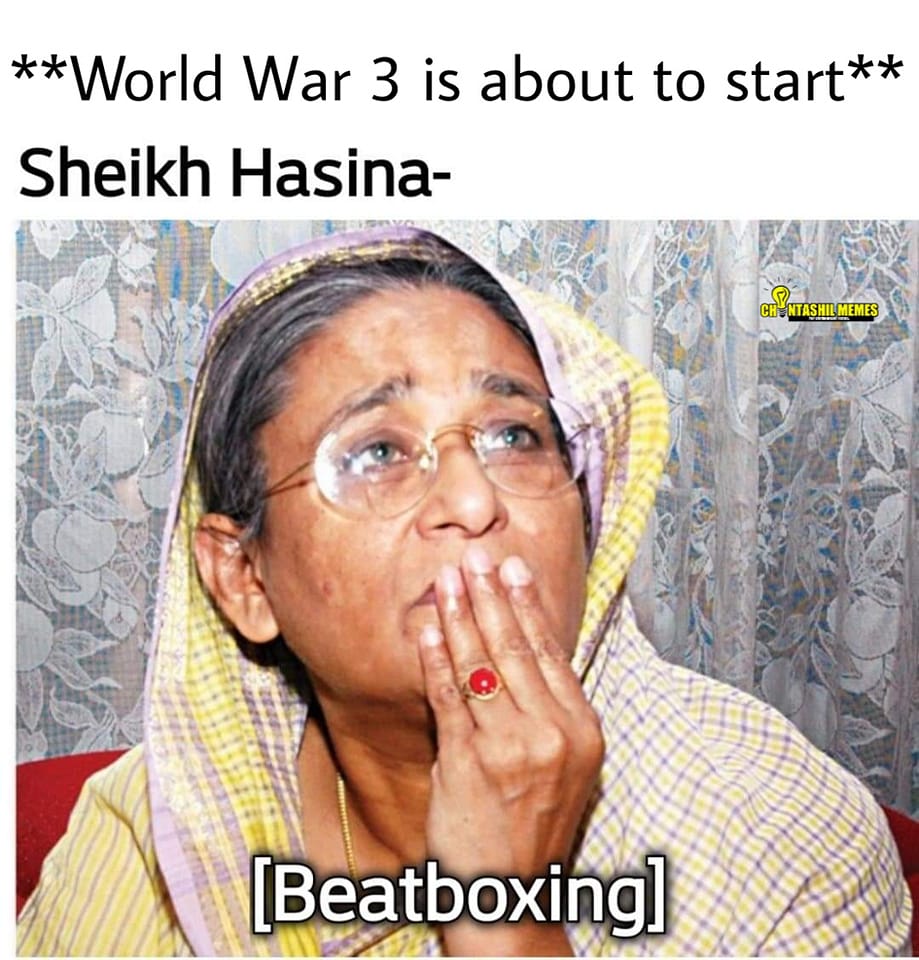
Caption: ** World War 3 is about to start**   Sheikh Hasina -     [ Beatboxing ]
Label: hate